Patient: sex F, age 66
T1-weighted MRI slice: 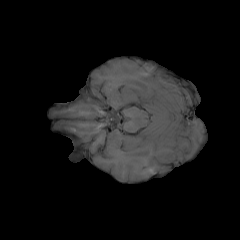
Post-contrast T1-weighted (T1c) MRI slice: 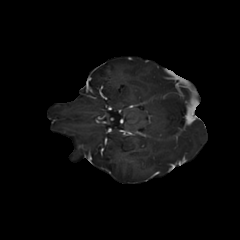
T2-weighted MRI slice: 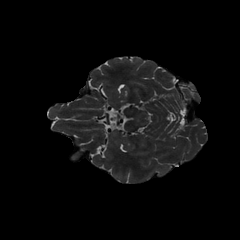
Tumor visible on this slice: no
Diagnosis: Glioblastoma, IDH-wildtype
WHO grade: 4